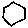
Label: hexagon